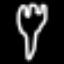
Label: fork